Field crop: tomato
Growth stage: 1
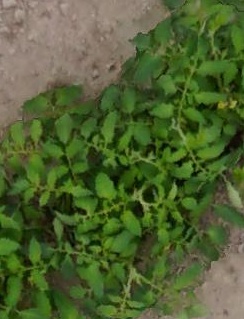
Species: tomato